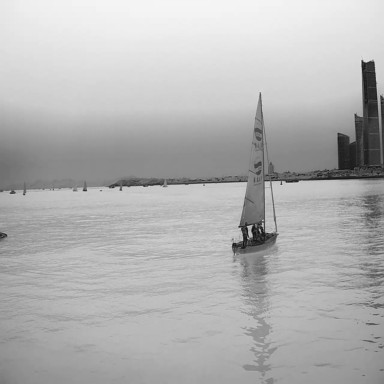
There are nine objects shown in the infrared image, including a container_ship, six sailboats, and two bulk_carriers.